Interaction volume radius: 5 \u00c5
Interaction volume height: 15 \u00c5
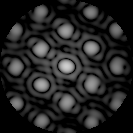
Disorder parameter: 0.114